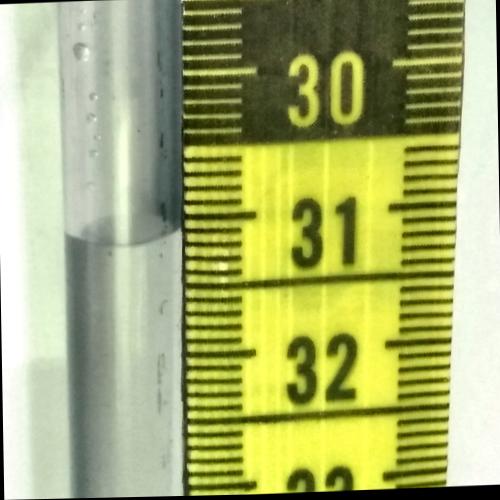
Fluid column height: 31.1 cm